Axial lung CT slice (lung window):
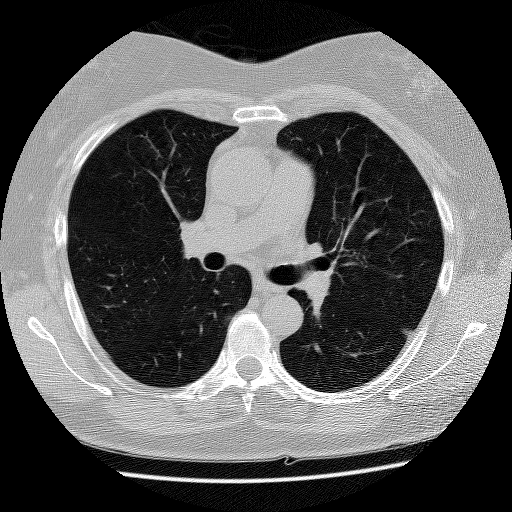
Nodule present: no